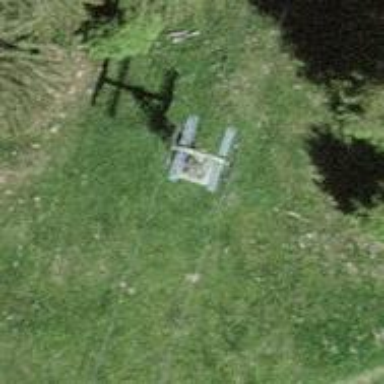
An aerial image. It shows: Pylon used for aerialway.